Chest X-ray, PA view. Patient: 32 years old, sex F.
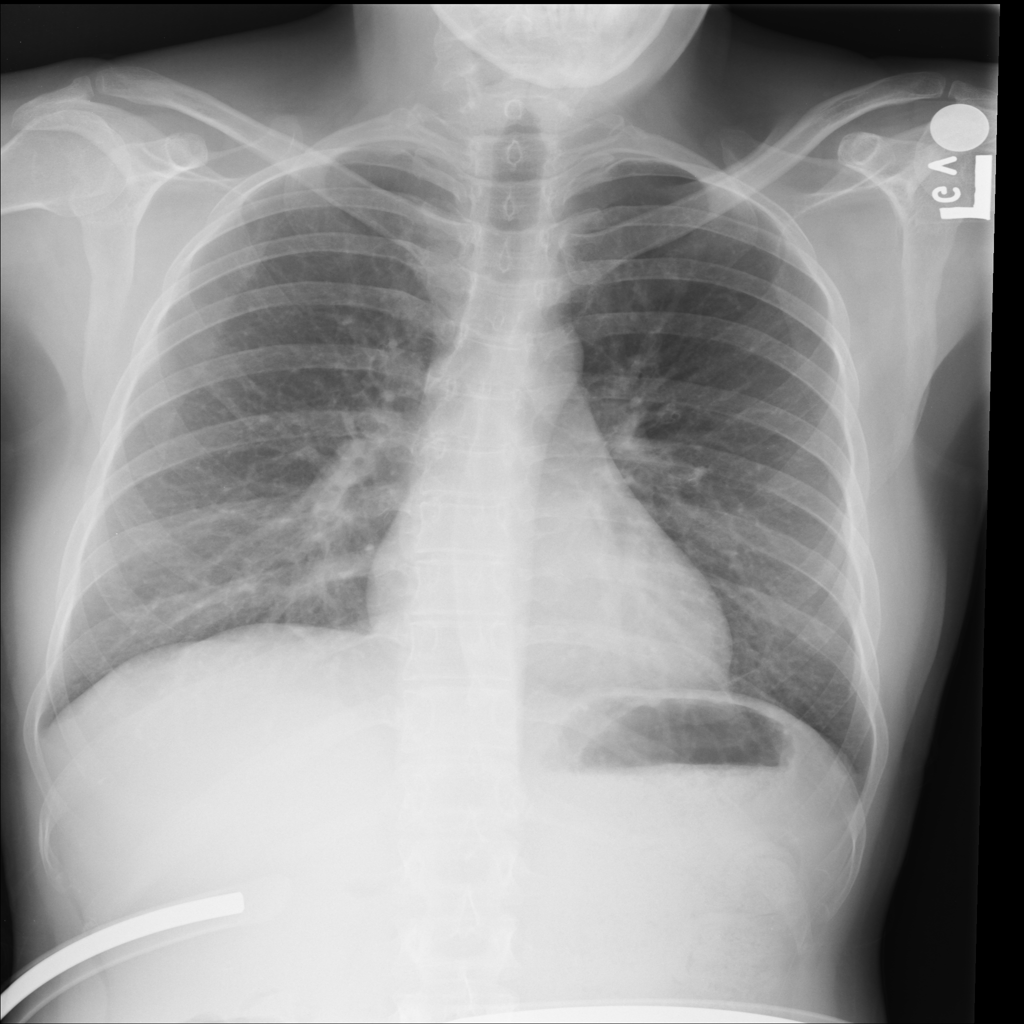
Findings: No Finding